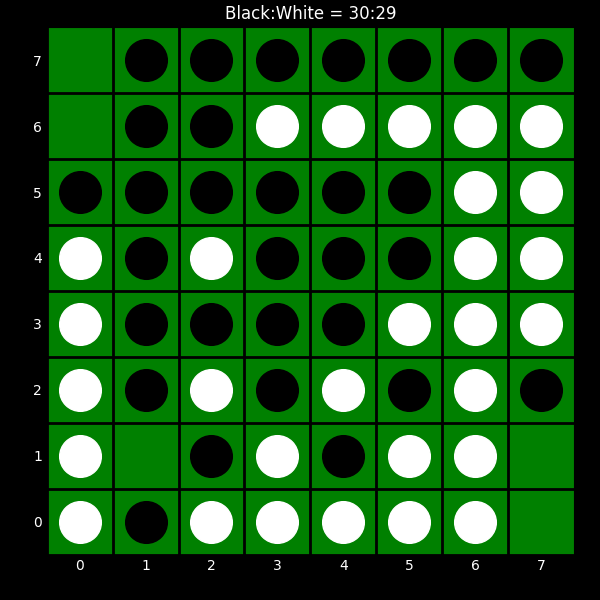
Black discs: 30
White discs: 29